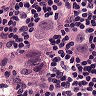
Metastatic tissue present: yes